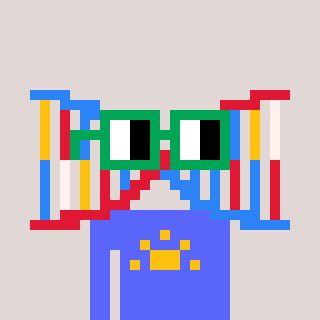
a pixel art character with square green glasses, a dna-shaped head and a purple-colored body on a warm background